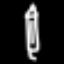
Label: pencil